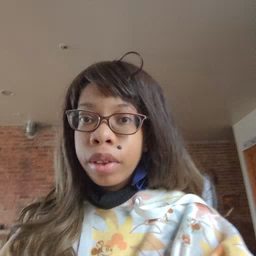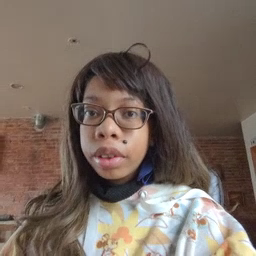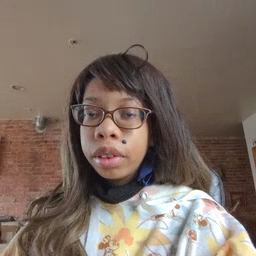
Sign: will